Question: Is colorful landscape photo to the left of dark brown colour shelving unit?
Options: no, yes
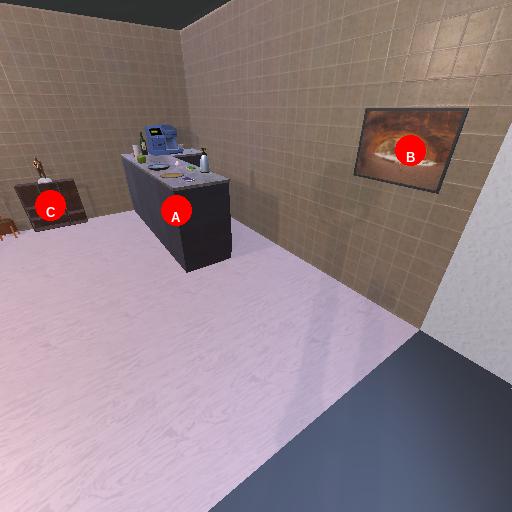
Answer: no